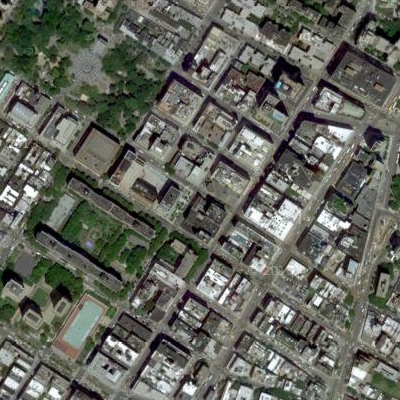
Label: cIndustry